Question: Here's content of AppManifest.xaml
'''
<Deployment xmlns="http://schemas.microsoft.com/client/2007/deployment" xmlns:x="http://schemas.microsoft.com/winfx/2006/xaml" EntryPointAssembly="TurnMeOff" EntryPointType="TurnMeOff.App" RuntimeVersion="4.7.50308.0">
<Deployment.Parts>
<AssemblyPart x:Name="TurnMeOff" Source="TurnMeOff.dll" />
<AssemblyPart x:Name="Microsoft.Advertising.Mobile" Source="Microsoft.Advertising.Mobile.dll" />
<AssemblyPart x:Name="Microsoft.Advertising.Mobile.UI" Source="Microsoft.Advertising.Mobile.UI.dll" />
<AssemblyPart x:Name="microsoft.advertising.mobile.ui" Source="microsoft.advertising.mobile.ui.dll" />
<AssemblyPart x:Name="Microsoft.Phone.Controls.Maps" Source="Microsoft.Phone.Controls.Maps.dll" />
<AssemblyPart x:Name="Microsoft.Advertising.Mobile" Source="Microsoft.Advertising.Mobile.dll" />
</Deployment.Parts>
</Deployment>
'''
I am getting "2001: There are duplicate files in AppManifest.xml. Remove one of the files and then try again." while uploading XAP on the store. According to <URL> I need to rebuild the app if it doesn't work I need to manually remove the duplicate AppManifest.xml, but my XAP is not having duplicate AppManifest.xml. Why I am not able to upload the app?
The XAP structure is like given below.

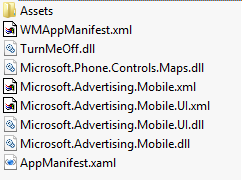
Answer: Finally I solved the problem. When anybody uses Microsoft Ad SDK, the manifest file references the DLL twice. See the code below. So to solve the problem open your XAP file in WinRAR or WinZip. Extract AppManifest.xaml and remove the duplicate DLL entries. After that add updated AppManifest.xaml into XAP.
'''
<Deployment xmlns="http://schemas.microsoft.com/client/2007/deployment" xmlns:x="http://schemas.microsoft.com/winfx/2006/xaml" EntryPointAssembly="TurnMeOff" EntryPointType="TurnMeOff.App" RuntimeVersion="4.7.50308.0">
<Deployment.Parts>
<AssemblyPart x:Name="TurnMeOff" Source="TurnMeOff.dll" />
<AssemblyPart x:Name="Microsoft.Advertising.Mobile" Source="Microsoft.Advertising.Mobile.dll" />
<AssemblyPart x:Name="Microsoft.Advertising.Mobile.UI" Source="Microsoft.Advertising.Mobile.UI.dll" />
<!-- BELOW IS DUPLICATE OF ABOVE -->
<AssemblyPart x:Name="microsoft.advertising.mobile.ui" Source="microsoft.advertising.mobile.ui.dll" />
<AssemblyPart x:Name="Microsoft.Phone.Controls.Maps" Source="Microsoft.Phone.Controls.Maps.dll" />
<!-- BELOW IS DUPLICATE OF SECOND ONE -->
<AssemblyPart x:Name="Microsoft.Advertising.Mobile" Source="Microsoft.Advertising.Mobile.dll" />
</Deployment.Parts>
</Deployment>
'''